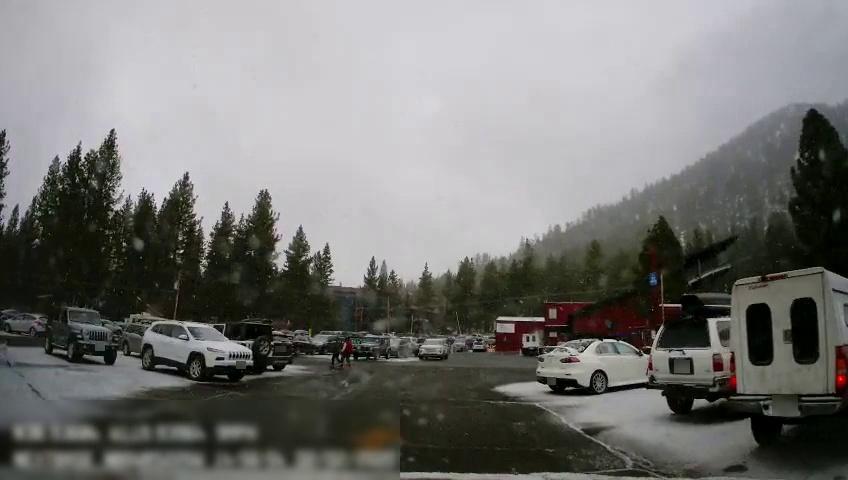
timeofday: Day
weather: Snowy
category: Vehicles | SUV
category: Vehicles | SUV
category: Vehicles | SUV
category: Vehicles | Car
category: Vehicles | SUV
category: Vehicles | Car
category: Vehicles | SUV
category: Vehicles | Car
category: Vehicles | SUV
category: Vehicles | Van
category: Vehicles | Car
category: Vehicles | SUV
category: Vehicles | Truck
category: Vehicles | Car
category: Drivable Space
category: Pedestrians
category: Pedestrians